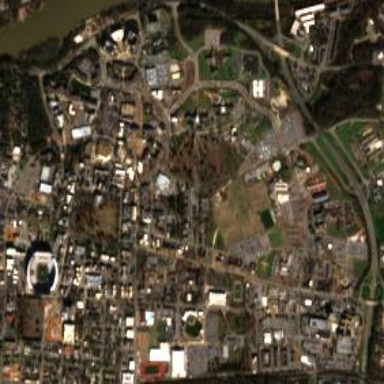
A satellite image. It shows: University.